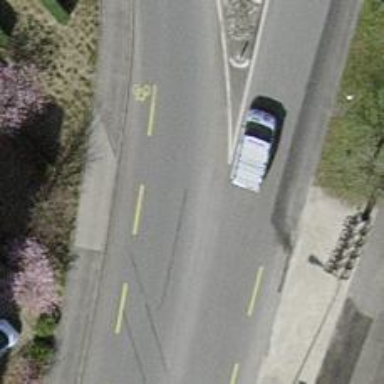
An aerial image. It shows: Tertiary road with designated cycle lane.